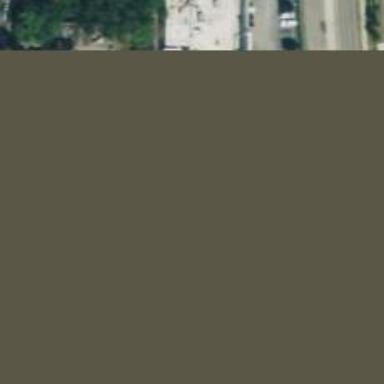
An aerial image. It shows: Veterinary facility.